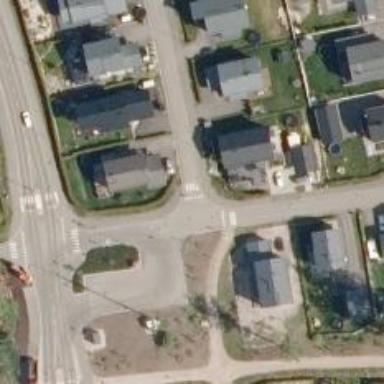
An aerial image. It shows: Crossing on asphalt cycleway.